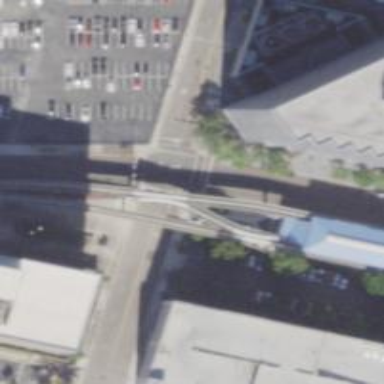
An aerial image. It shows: Monorail bridge.